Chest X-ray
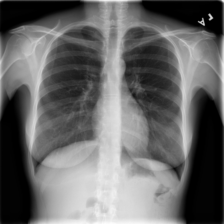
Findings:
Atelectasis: negative
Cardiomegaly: negative
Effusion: negative
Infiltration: positive
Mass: negative
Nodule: negative
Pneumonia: negative
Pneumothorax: negative
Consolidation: negative
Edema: negative
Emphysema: negative
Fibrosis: negative
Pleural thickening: negative
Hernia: negative